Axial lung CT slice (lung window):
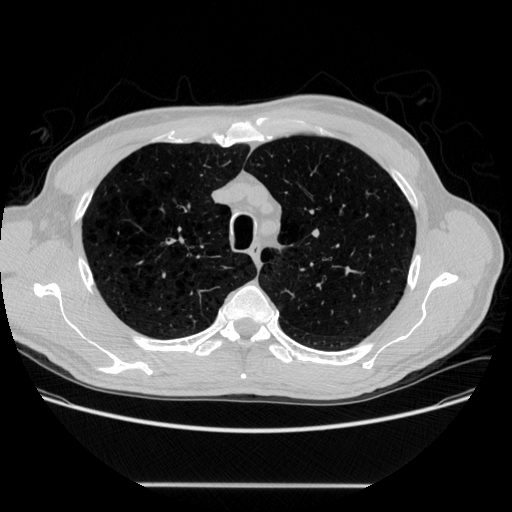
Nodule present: no